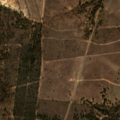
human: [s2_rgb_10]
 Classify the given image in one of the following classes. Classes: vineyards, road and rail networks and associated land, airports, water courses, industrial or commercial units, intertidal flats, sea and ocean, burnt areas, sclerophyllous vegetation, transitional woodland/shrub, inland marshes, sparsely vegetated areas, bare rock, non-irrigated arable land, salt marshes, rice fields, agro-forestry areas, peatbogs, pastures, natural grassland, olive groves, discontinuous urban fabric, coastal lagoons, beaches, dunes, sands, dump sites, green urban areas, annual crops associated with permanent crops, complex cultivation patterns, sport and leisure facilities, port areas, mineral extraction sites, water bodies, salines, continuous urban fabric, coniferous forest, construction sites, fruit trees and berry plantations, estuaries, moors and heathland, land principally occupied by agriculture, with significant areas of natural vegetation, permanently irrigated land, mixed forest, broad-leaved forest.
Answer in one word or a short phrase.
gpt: non-irrigated arable land, agro-forestry areas, broad-leaved forest, transitional woodland/shrub